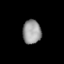
Tissue: lung
Cell type: Myeloid cells
Senescence score: 0.6183
Nuclear area (px): 431
Mean DAPI intensity: 153.36